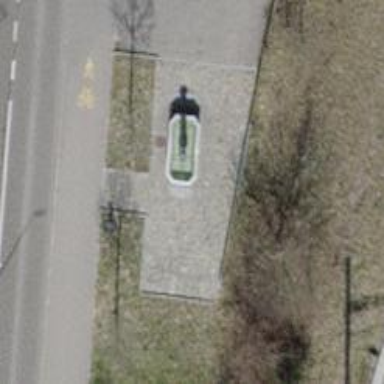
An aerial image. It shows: Fountain.